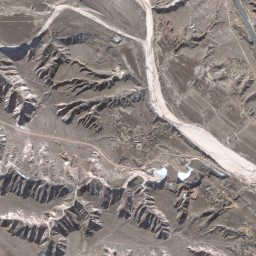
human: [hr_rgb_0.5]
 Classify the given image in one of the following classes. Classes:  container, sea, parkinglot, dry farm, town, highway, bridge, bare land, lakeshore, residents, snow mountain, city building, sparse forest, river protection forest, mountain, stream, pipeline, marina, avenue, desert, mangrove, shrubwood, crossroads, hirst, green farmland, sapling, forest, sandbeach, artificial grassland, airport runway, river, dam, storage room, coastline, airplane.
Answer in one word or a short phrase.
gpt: mountain